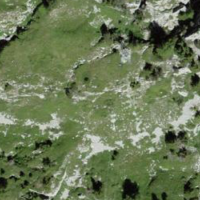
EUNIS habitat code: 31
Species observed at this site:
Sciurus vulgaris